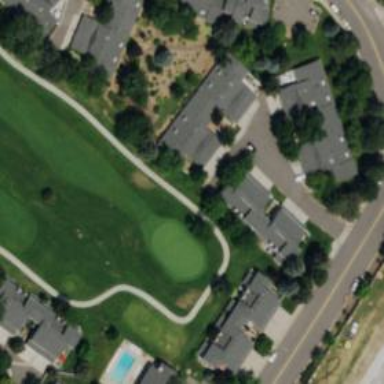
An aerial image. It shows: View of golf hole.